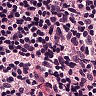
Metastatic tissue present: no